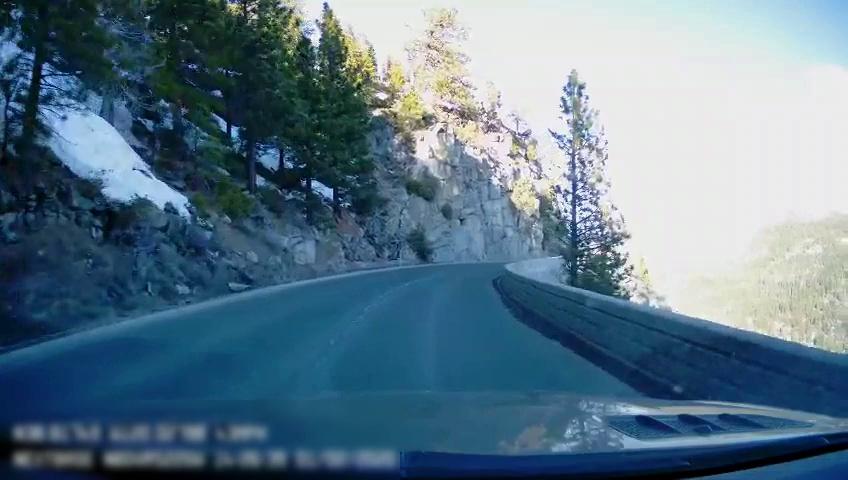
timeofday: Day
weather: Snowy
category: Drivable Space
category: Lanes | Current Lane